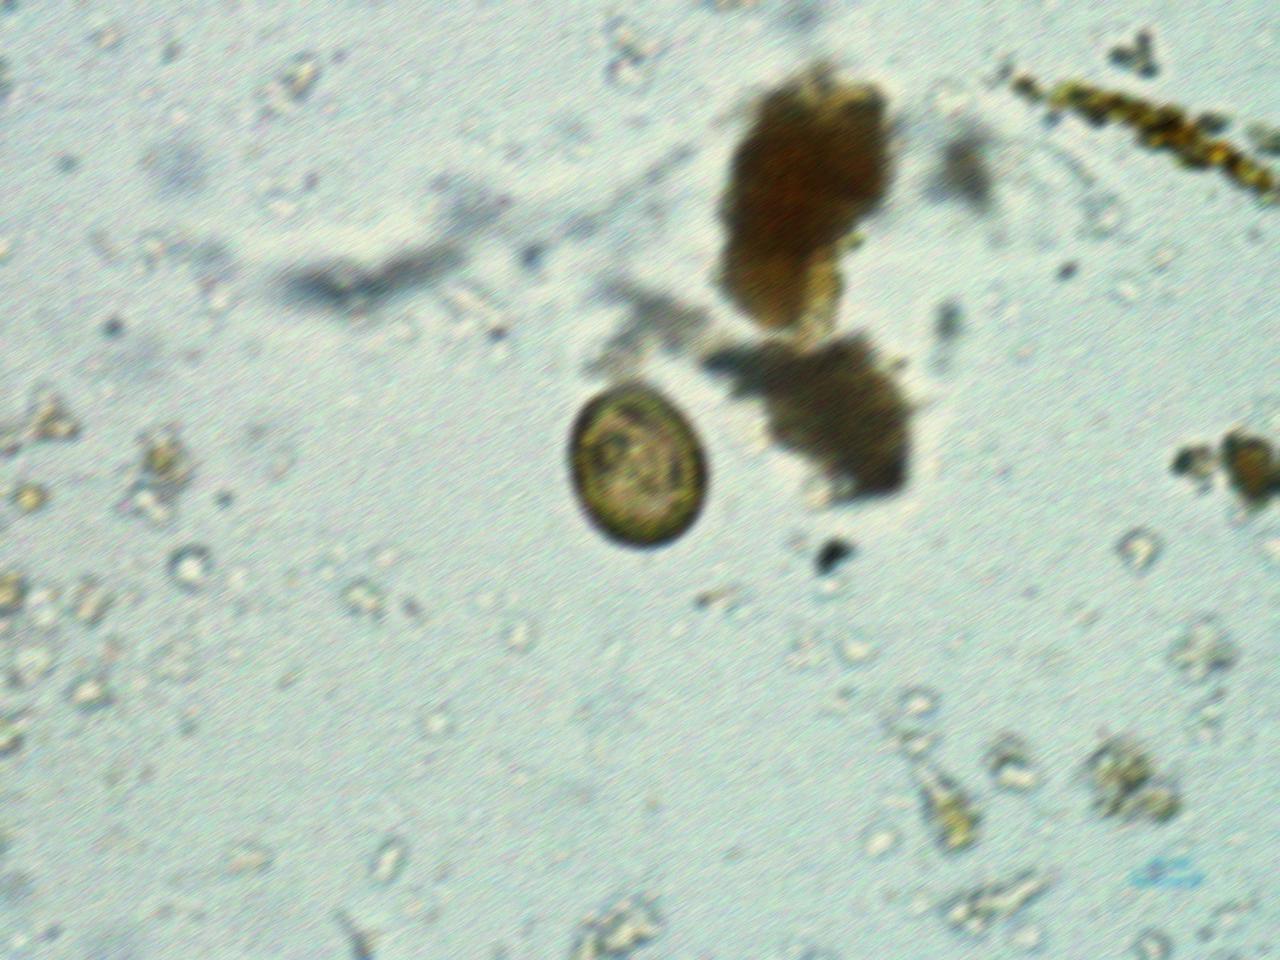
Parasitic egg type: Taenia spp. egg